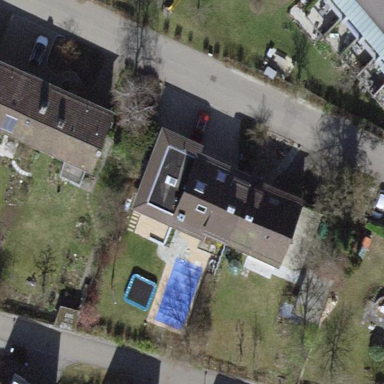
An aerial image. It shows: Semidetached house with gabled roof made of roof tiles.